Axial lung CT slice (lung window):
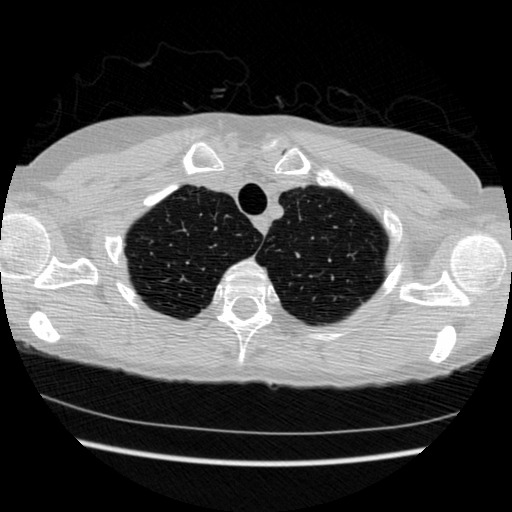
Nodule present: no